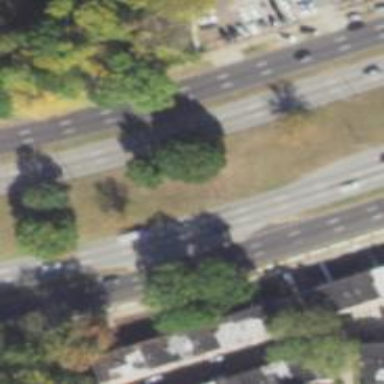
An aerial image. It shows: Asphalt road designated as trunk highway.